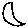
Label: moon